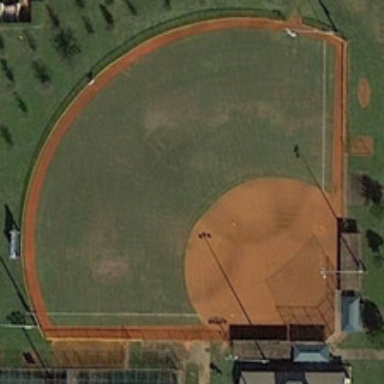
There is a grey roof around the baseball field .